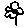
Label: flower